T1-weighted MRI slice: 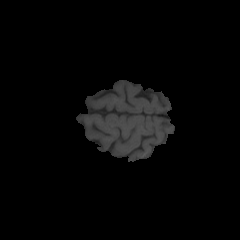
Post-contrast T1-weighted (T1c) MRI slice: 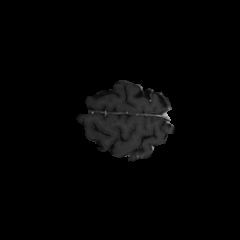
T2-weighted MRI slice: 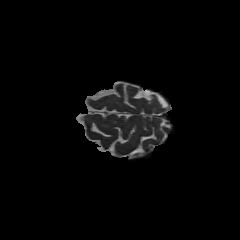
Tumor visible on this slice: no